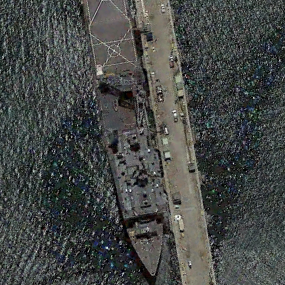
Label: combat